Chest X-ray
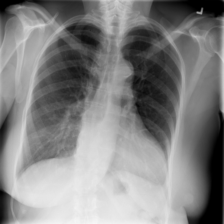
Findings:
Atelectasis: negative
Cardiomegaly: negative
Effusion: negative
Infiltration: negative
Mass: negative
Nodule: negative
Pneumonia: negative
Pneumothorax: negative
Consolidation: negative
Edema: negative
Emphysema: negative
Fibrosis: negative
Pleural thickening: negative
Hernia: negative